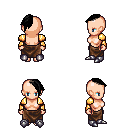
a pixel art fantasy rpg character, female body template, human, light skin, gold arm armor, robe skirt, black long mohawk hairstyle, metal boots, four views (front, back, left, right), 2x2 character sprite sheet, small pixel art, hard edges, no anti-aliasing